Question: What is the result of this measurement?
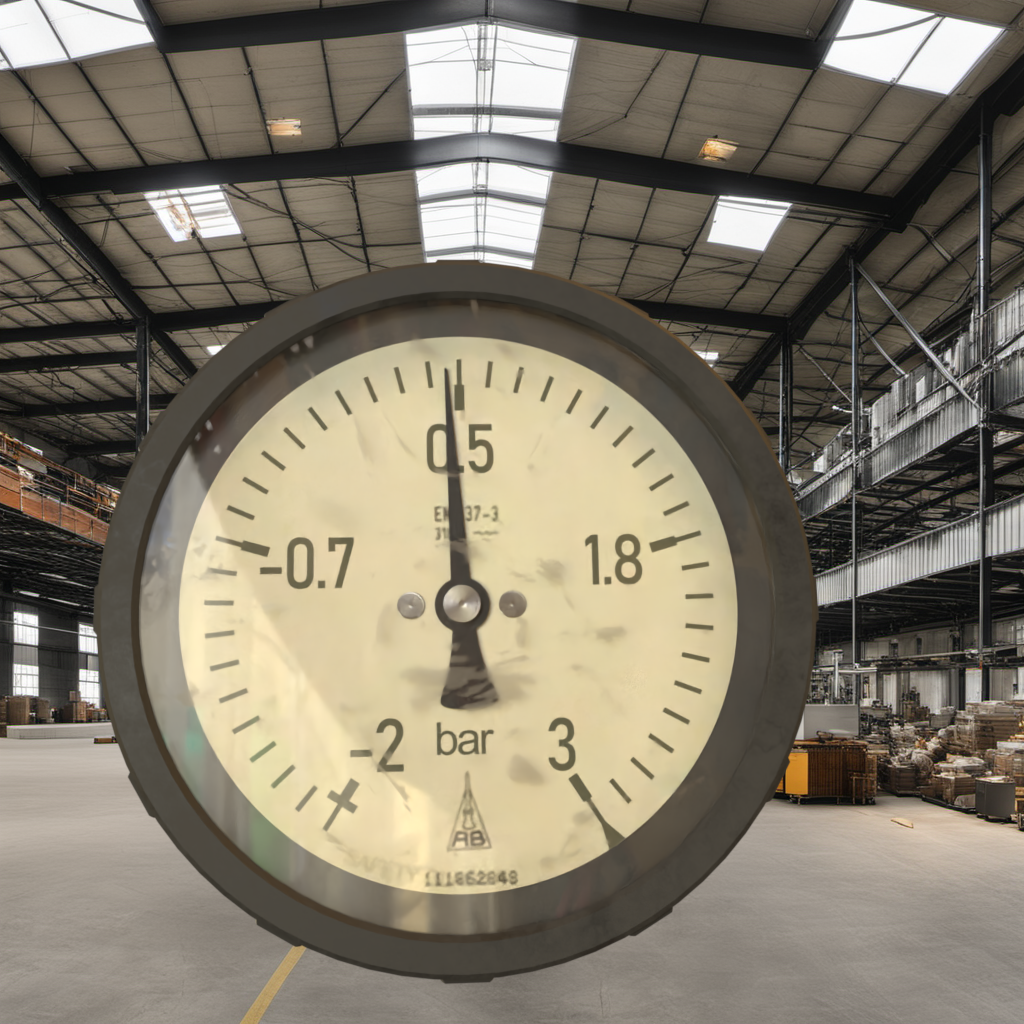
Answer: The result is 0.44
Question: What is the range of this measurement?
Answer: The range is from -2 to 3
Question: What is the minimum and maximum value range of this measurement?
Answer: The minimum value is -2 and the maximum value is 3